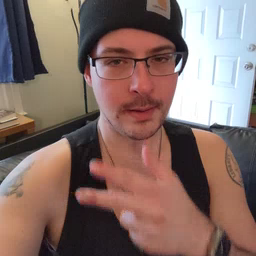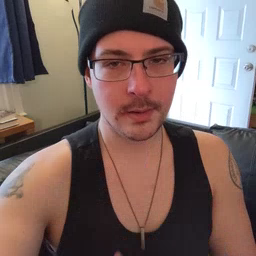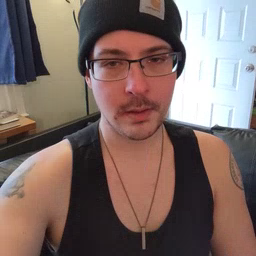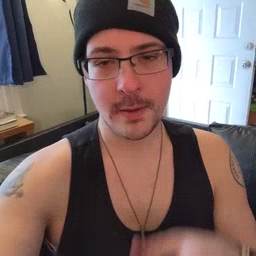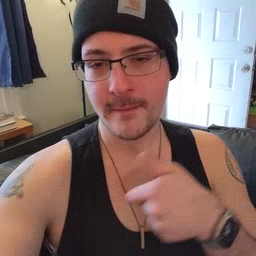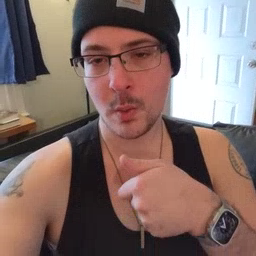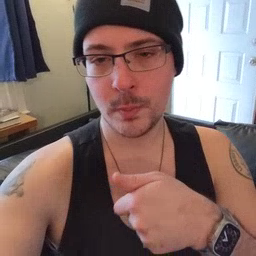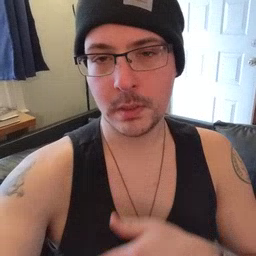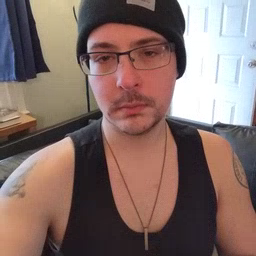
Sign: vacuum